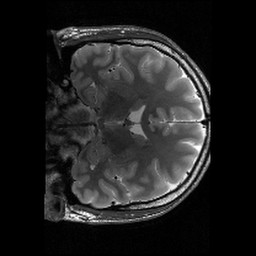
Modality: T2w
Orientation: coronal
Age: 32
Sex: male
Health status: healthy
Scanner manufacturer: siemens
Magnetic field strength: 3 T
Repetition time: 6 s
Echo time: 0.064 s